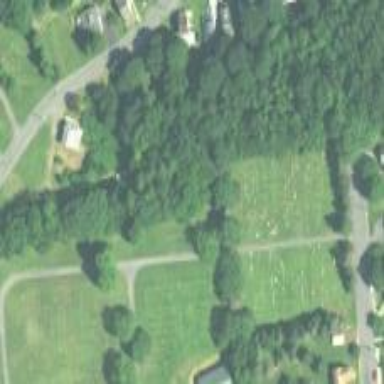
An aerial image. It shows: Cemetery.